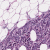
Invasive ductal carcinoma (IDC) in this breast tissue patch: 1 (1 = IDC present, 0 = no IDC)